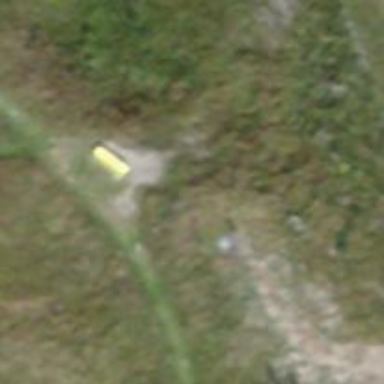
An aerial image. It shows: Bench.